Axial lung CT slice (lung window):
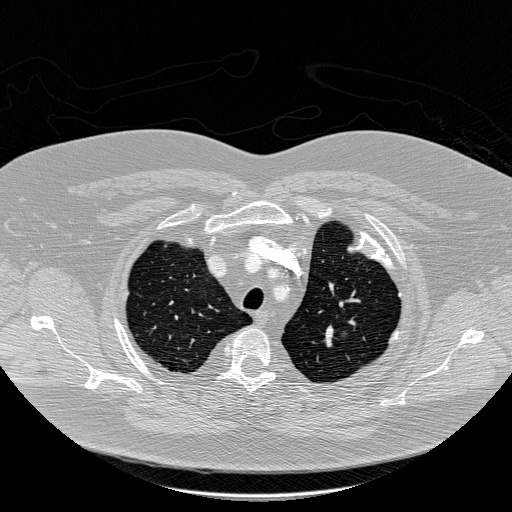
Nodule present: no